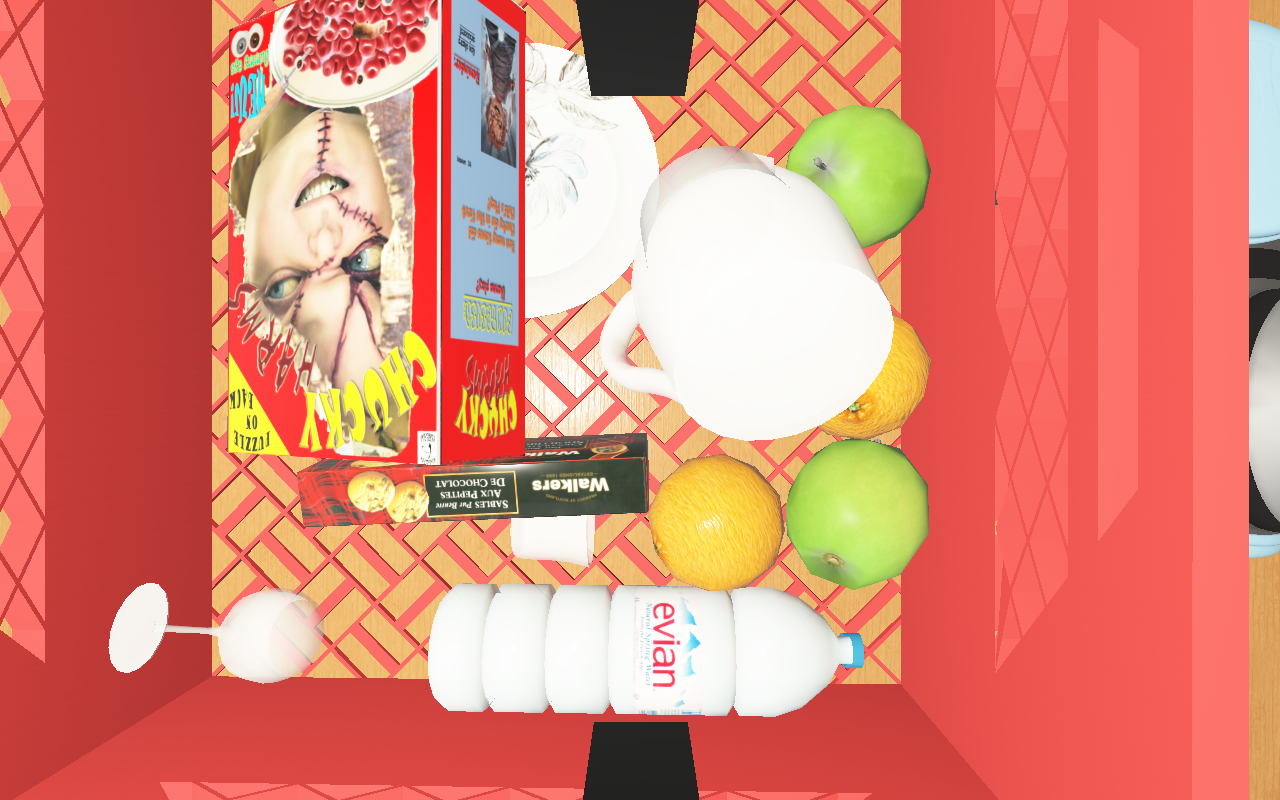
Objects in the scene:
carafe
apple
orange
orange
jam jar
cereal box
cereal box